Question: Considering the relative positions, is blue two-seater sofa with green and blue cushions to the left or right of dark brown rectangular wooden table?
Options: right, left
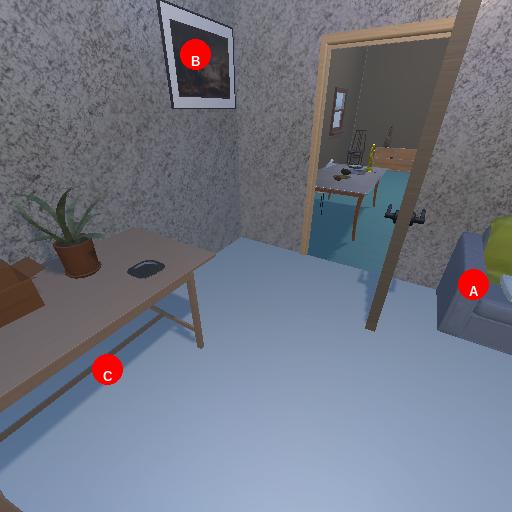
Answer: right